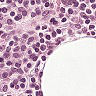
Metastatic tissue present: no